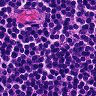
Metastatic tissue present: no